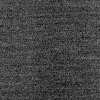
Atmospheric dust classification: dusty